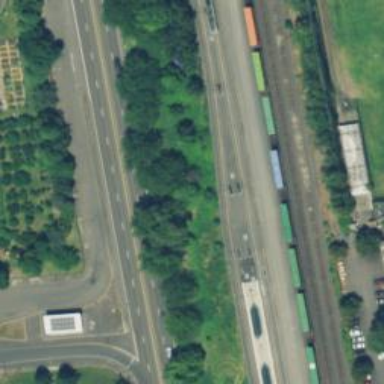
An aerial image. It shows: Light rail railway with electrified contact line.